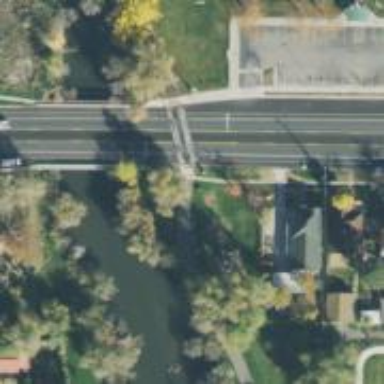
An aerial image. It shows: Secondary road crossing bridge with asphalt surface.